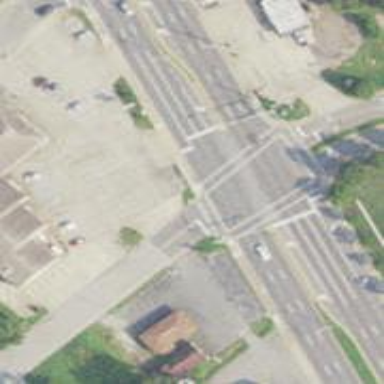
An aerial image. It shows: Uncontrolled footway crossing marked with lines.